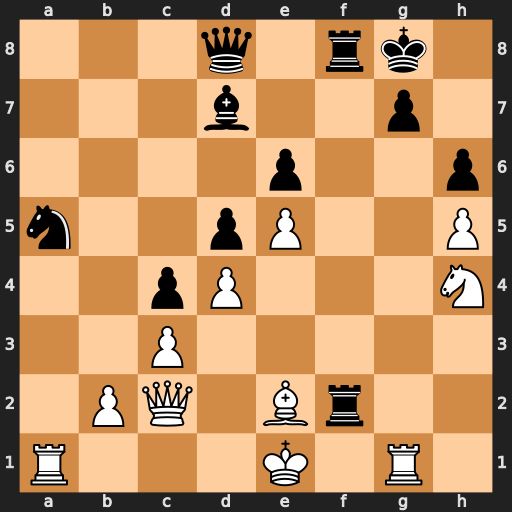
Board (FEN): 3q1rk1/3b2p1/4p2p/n2pP2P/2pP3N/2P5/1PQ1Br2/R3K1R1
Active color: w
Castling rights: Q
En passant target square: -
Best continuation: Rxg7+ Kxg7 Qg6+ Kh8 Qxh6+